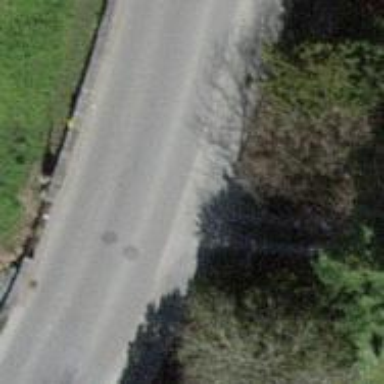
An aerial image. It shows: Fine gravel service road.